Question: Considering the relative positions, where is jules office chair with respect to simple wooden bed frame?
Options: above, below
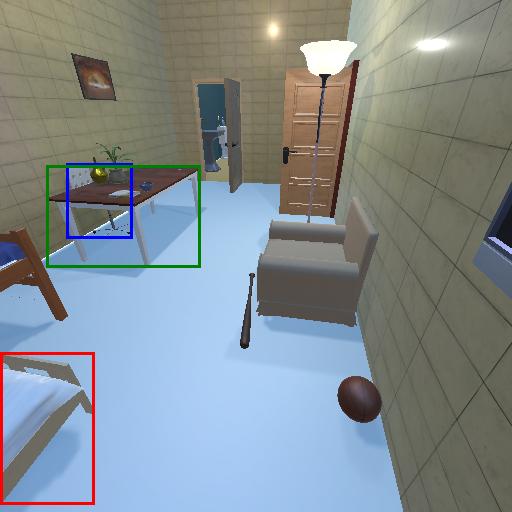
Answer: above